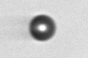
Label: bead